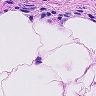
Metastatic tissue present: no